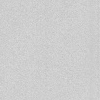
Atmospheric dust classification: dusty